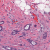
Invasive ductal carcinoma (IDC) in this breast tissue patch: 1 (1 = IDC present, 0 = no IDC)